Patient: sex F, age 59
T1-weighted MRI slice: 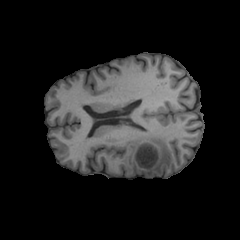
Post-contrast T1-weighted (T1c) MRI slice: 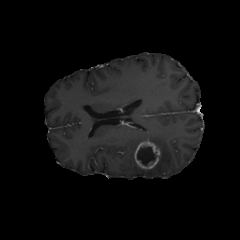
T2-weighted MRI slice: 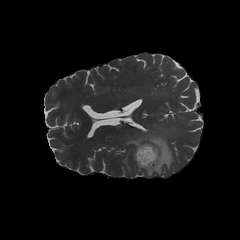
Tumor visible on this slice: yes
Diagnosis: Glioblastoma, IDH-wildtype
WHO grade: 4